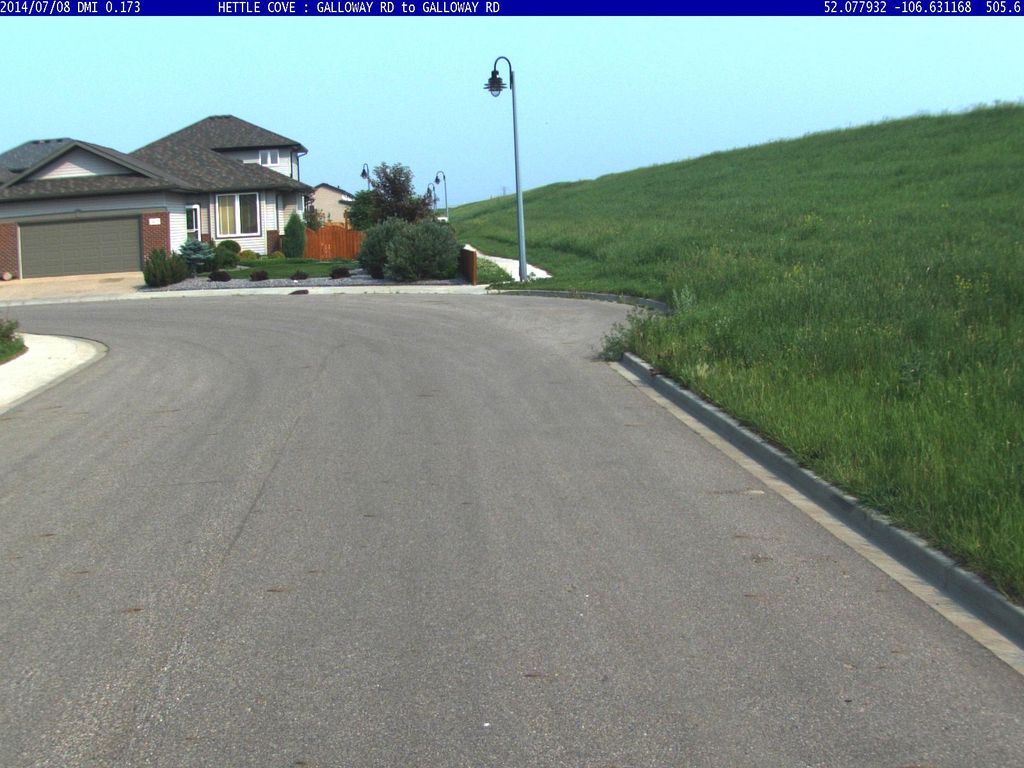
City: saskatoon